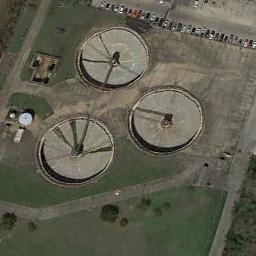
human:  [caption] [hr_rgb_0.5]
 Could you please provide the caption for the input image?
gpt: There are three gray storage tanks on the grass .

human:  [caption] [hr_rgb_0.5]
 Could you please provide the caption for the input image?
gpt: There are many cars in the parking lot near the storage tanks .

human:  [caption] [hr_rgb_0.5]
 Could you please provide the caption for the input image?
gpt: There are two rows of storage tanks on each open lot .

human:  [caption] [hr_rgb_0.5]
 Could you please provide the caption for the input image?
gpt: There are three large storage tanks and cars in the factory, And there are large lawns in the factory .

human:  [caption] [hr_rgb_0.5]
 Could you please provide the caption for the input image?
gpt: There are three storage tanks and green lawns .